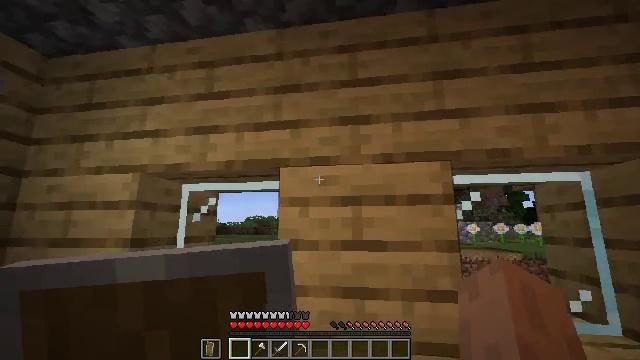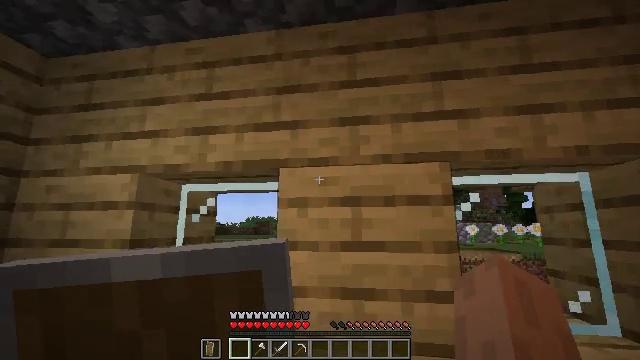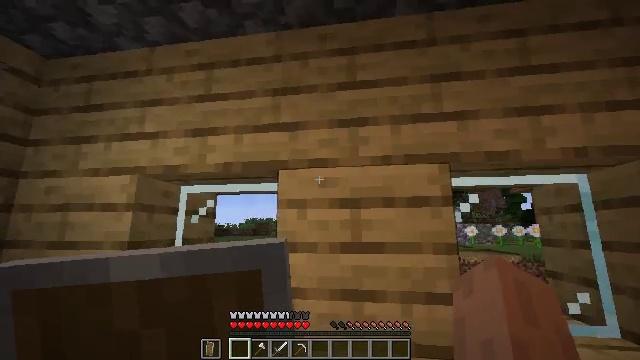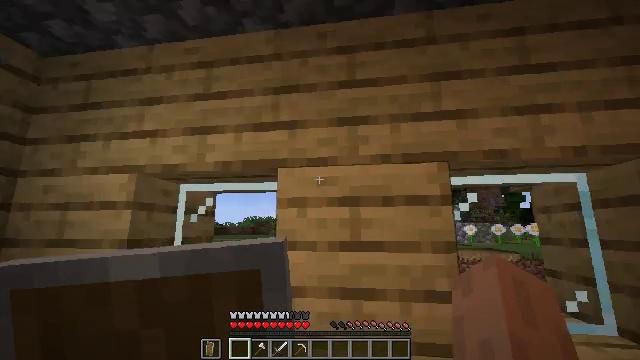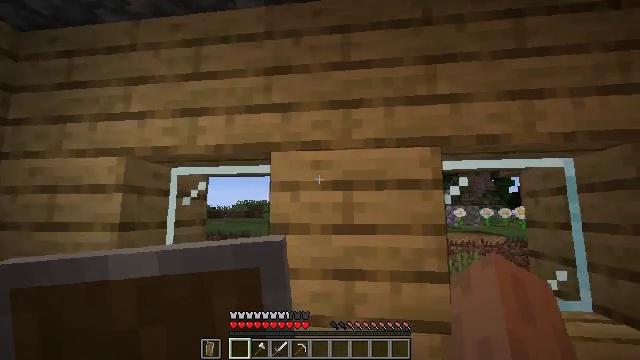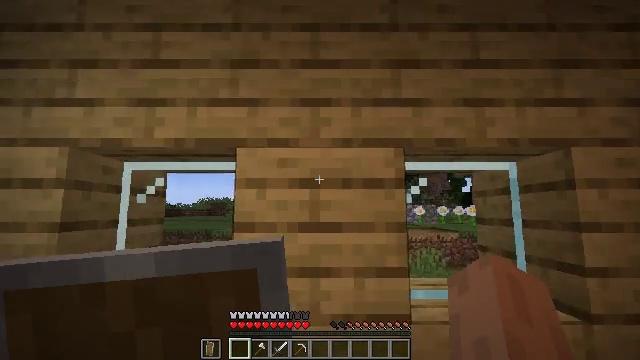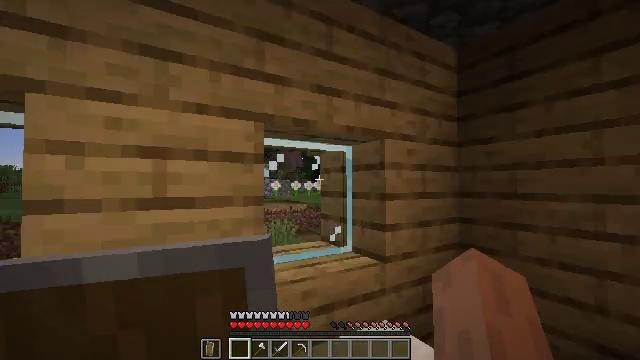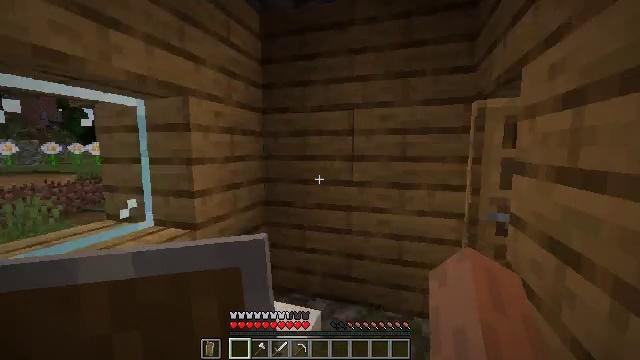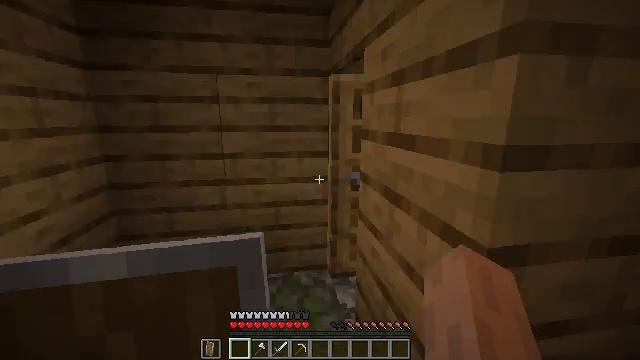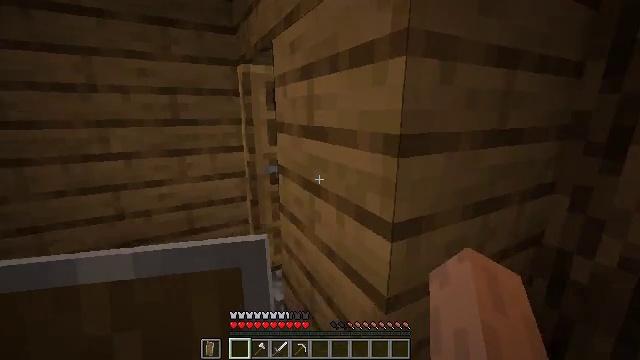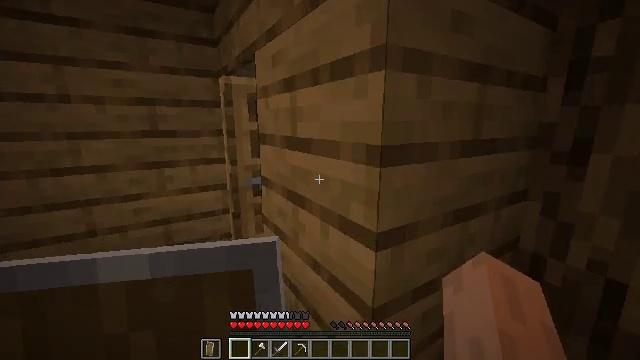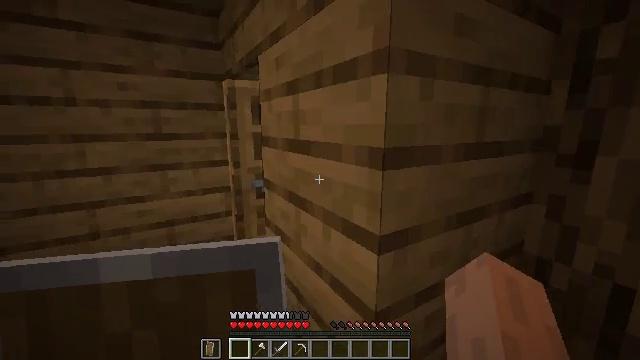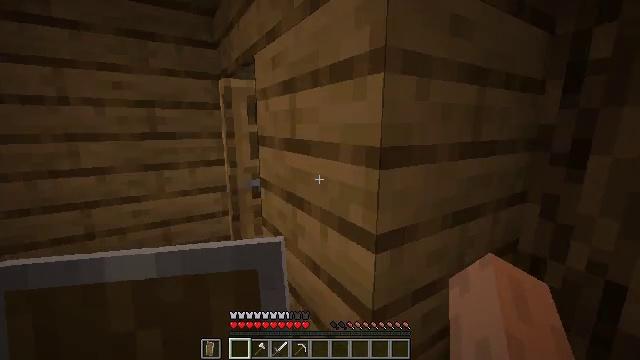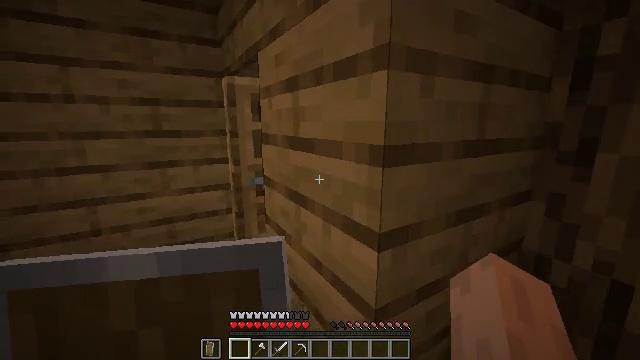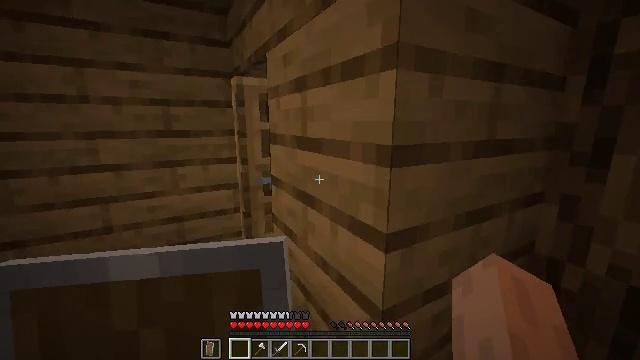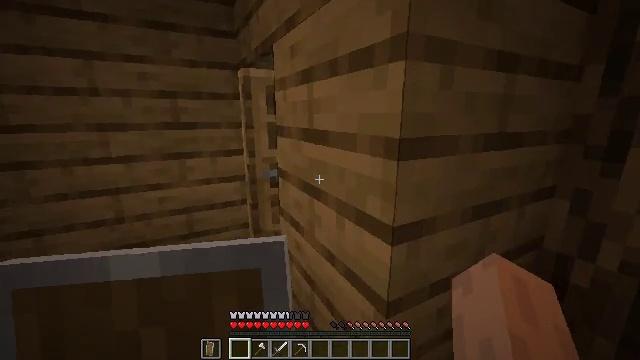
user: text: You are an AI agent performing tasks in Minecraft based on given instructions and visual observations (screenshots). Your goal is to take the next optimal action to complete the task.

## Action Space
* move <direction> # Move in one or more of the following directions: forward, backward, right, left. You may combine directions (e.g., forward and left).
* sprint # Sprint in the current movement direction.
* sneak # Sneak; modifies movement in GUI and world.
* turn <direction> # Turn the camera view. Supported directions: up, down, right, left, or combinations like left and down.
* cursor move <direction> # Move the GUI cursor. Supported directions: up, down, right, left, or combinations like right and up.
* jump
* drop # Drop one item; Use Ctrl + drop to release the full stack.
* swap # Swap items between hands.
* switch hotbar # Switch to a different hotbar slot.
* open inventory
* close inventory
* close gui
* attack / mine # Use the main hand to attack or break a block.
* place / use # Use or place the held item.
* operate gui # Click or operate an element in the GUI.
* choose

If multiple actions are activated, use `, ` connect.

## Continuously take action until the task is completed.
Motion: motion action
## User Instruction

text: craft item air
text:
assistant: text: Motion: no_op
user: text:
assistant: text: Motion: no_op
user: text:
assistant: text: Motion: no_op
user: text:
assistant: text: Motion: turn right and down
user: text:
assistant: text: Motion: turn right
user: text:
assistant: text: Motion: turn right and down
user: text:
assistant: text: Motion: turn right and down
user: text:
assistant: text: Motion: turn right and down
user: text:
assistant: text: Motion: turn right and down
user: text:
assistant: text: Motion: turn right and up
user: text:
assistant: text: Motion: no_op
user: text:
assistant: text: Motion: no_op
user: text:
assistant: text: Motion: no_op
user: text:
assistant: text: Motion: turn left
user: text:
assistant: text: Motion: turn left and down
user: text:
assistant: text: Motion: turn down
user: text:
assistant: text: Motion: no_op
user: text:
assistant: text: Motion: move forward and move left
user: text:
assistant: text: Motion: move forward and move left
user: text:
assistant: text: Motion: move forward and move left, turn right
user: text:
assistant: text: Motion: move forward and move left, turn right
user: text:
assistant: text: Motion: move forward and move left, turn right
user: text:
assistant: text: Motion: move forward and move left, turn right
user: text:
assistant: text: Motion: move forward and move left, turn right
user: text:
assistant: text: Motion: move forward and move left, turn right
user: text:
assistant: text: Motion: move forward, turn right
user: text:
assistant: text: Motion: move forward, turn right
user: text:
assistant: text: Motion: move forward, turn right
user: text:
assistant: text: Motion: move forward, turn right
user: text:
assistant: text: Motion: move forward and move right, turn right